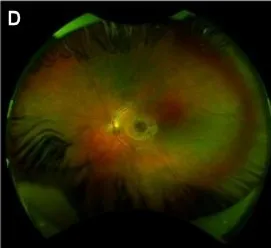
Eye with normalization of choroidal thickness and an almost complete resorption of the vitelliform lesions.
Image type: ophthalmic_imaging (fundus_photograph)